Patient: sex M, age 83
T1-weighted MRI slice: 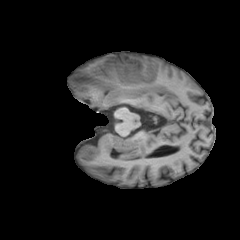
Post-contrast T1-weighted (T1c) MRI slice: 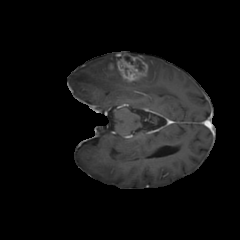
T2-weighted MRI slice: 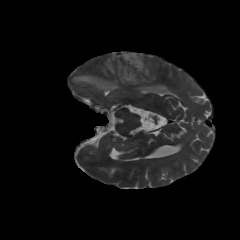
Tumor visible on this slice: yes
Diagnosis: Glioblastoma, IDH-wildtype
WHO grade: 4